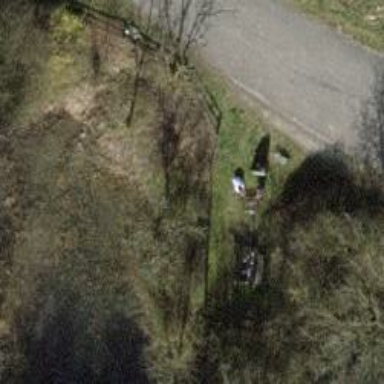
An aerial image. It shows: Picnic site popular for tourists.